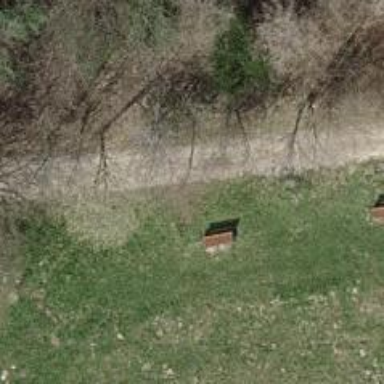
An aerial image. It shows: Bench.